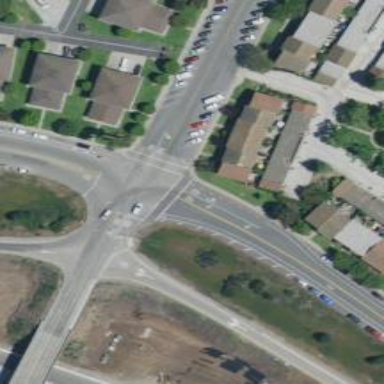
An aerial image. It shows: Marked road crossing.